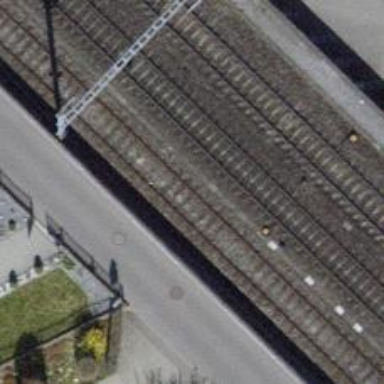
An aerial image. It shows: Rail spur service.